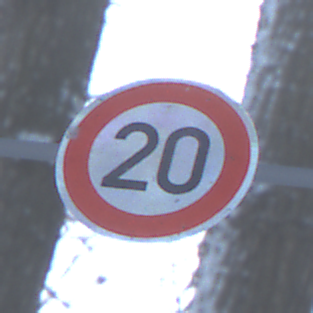
Verkehrszeichen: Geschwindigkeit20
Umgebung: Outdoor, Nature
Tageszeit: MorningAfternoon
Wetter: Clear
Licht: Natural
Jahreszeit: Winter
Kontrast: LowContrast